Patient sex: M
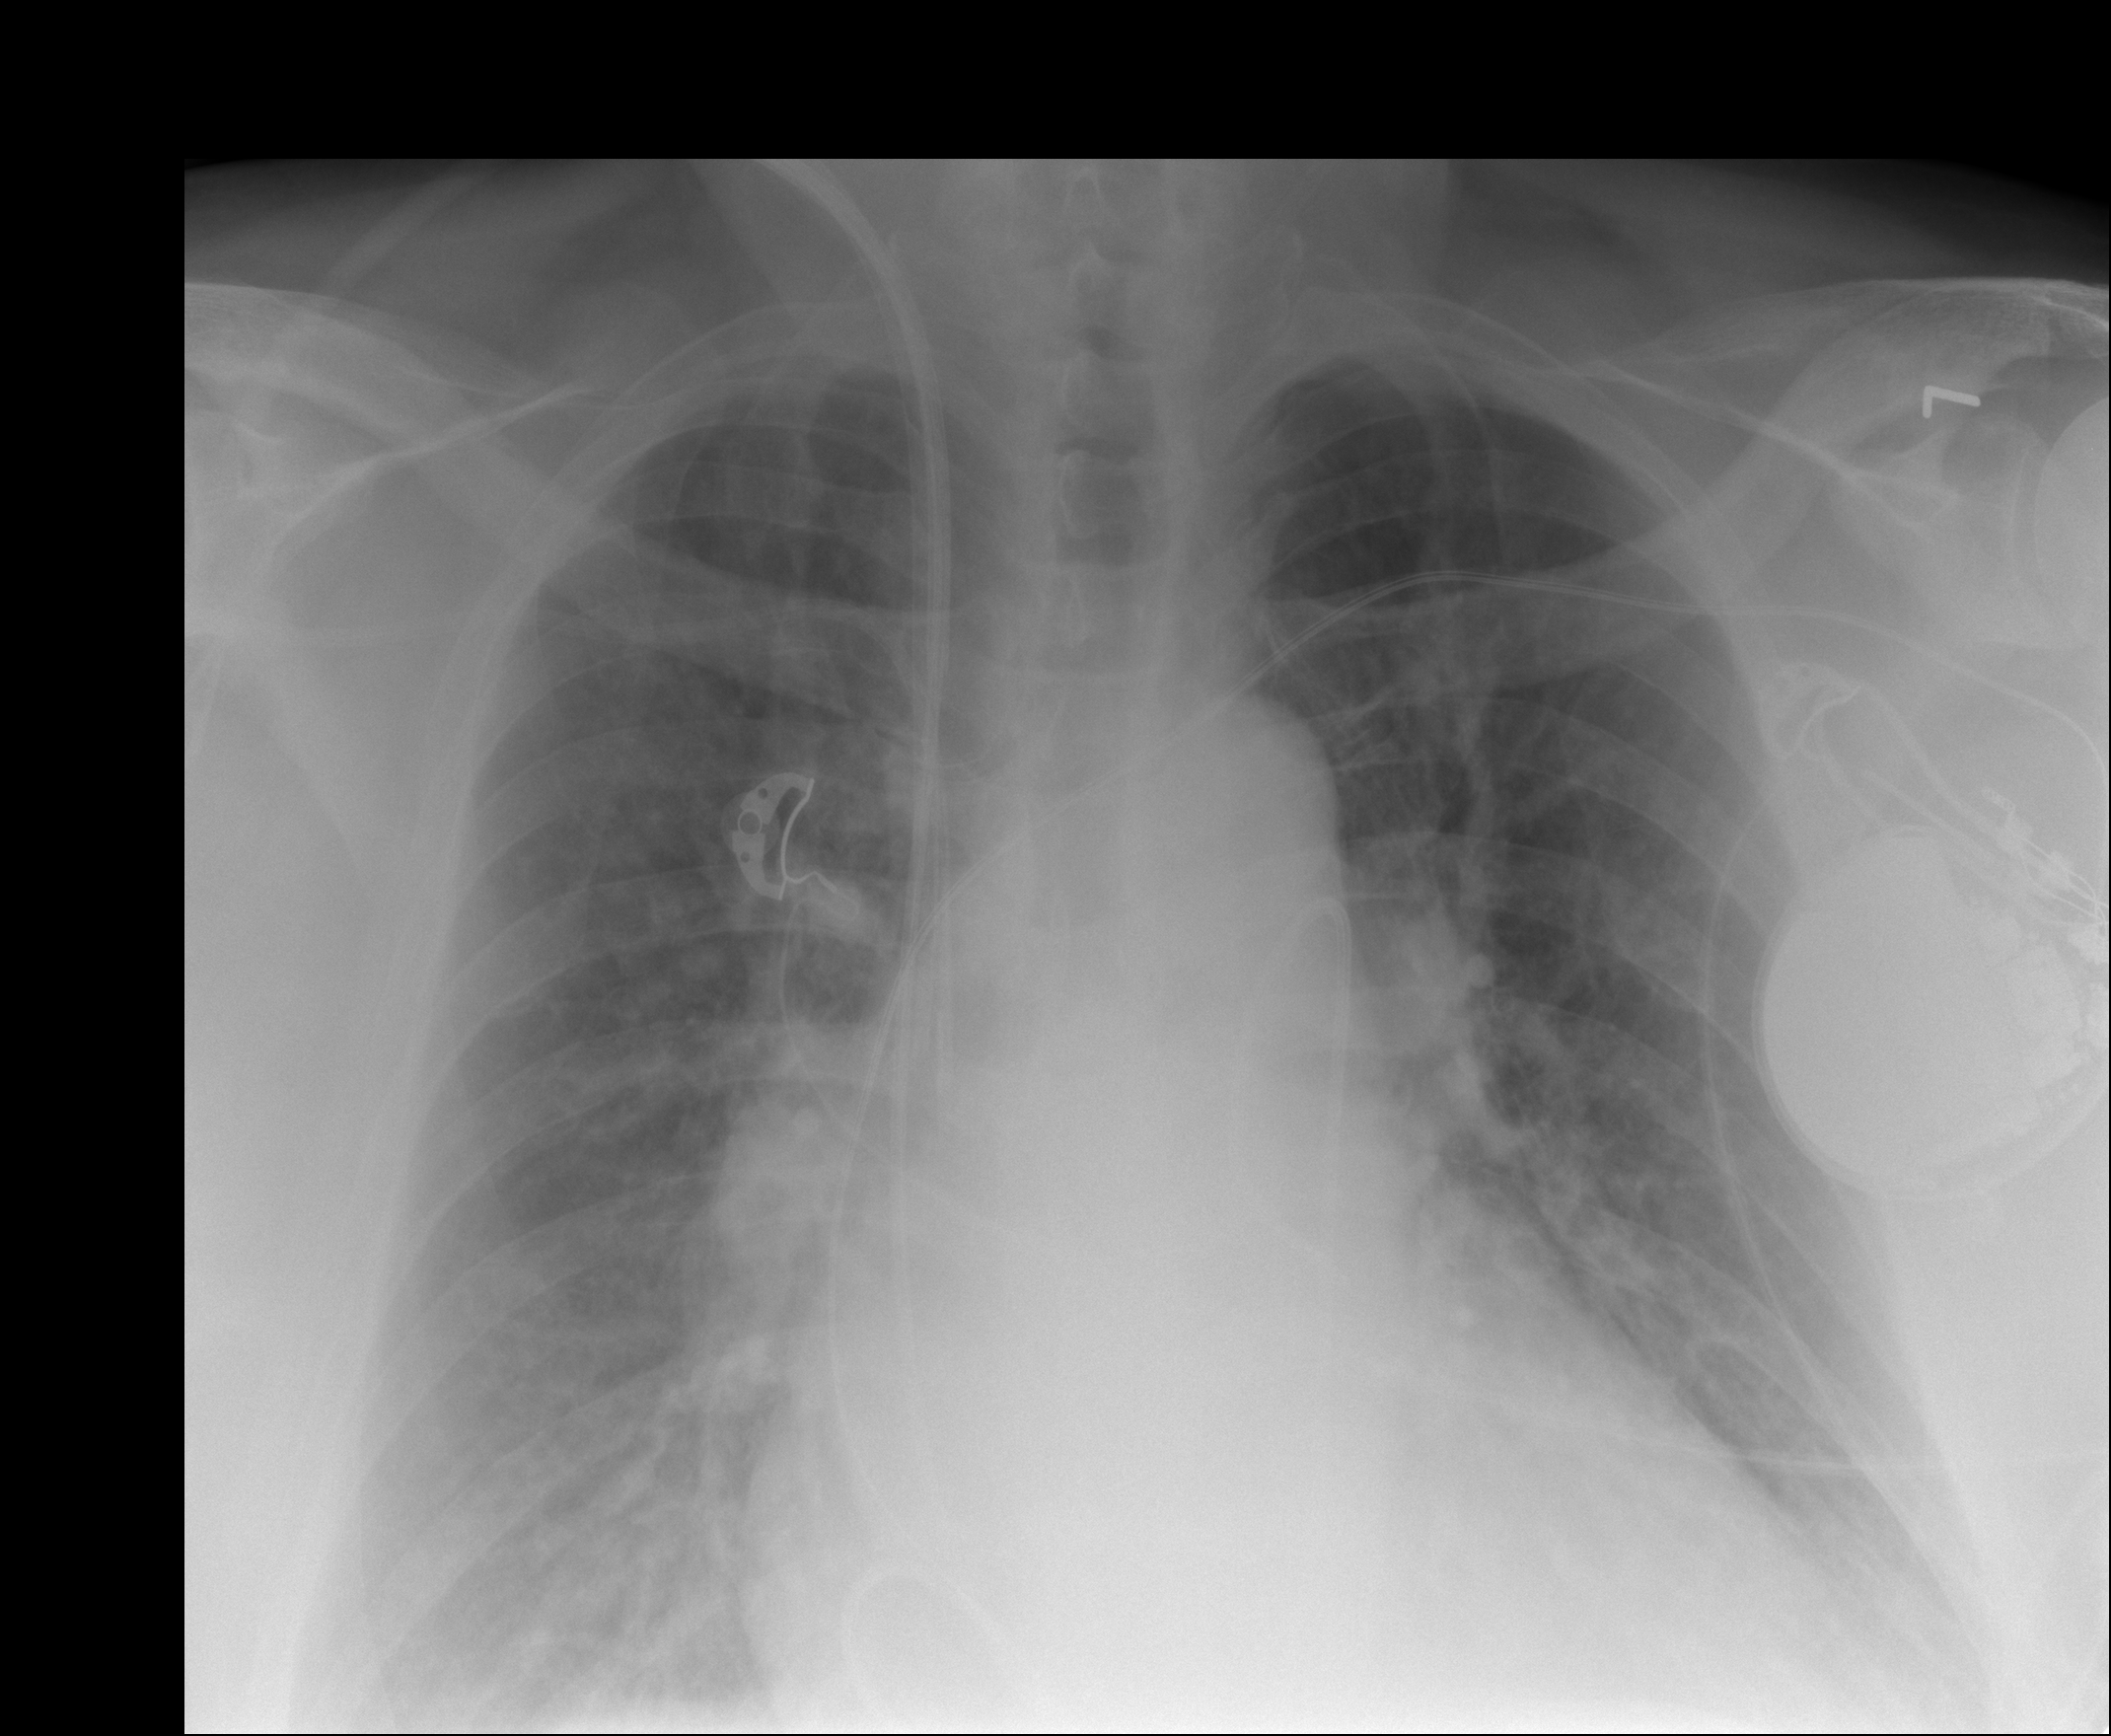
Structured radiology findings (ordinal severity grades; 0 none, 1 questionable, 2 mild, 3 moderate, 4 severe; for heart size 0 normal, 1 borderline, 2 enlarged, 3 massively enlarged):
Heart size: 3
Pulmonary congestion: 2
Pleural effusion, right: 2
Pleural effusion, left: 2
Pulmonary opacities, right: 2
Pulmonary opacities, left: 2
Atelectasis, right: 0
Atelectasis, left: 0